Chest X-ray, PA view. Patient: 57 years old, sex F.
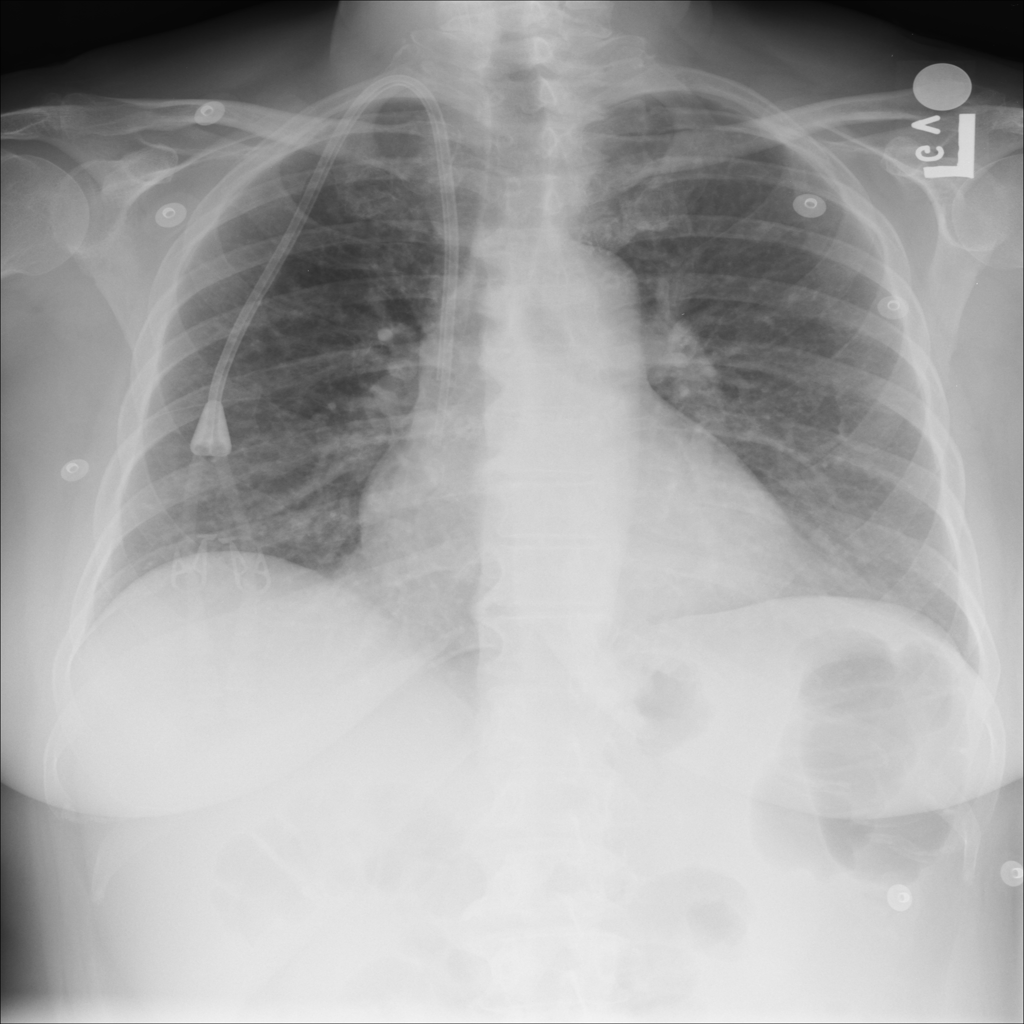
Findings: Nodule